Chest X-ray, AP view. Patient: 57 years old, sex M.
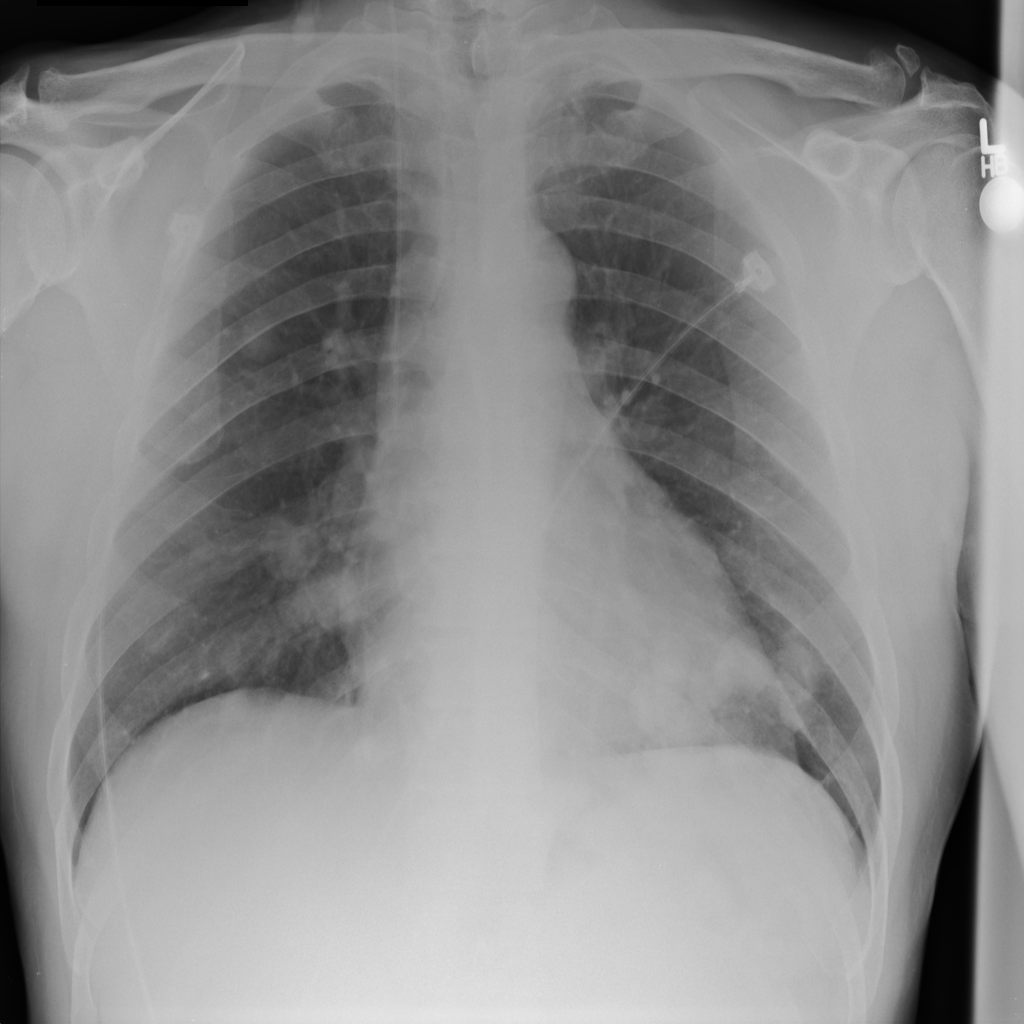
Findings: No Finding